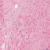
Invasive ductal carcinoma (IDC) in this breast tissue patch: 0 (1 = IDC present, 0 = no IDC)